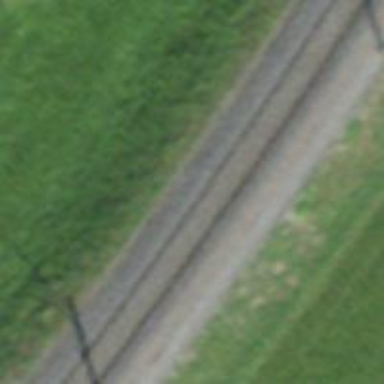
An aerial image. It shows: Single railway track with electrified contact line.